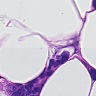
Metastatic tissue present: yes